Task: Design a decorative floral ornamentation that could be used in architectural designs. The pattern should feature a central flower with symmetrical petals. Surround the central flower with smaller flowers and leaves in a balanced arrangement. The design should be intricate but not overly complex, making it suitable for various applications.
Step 931:
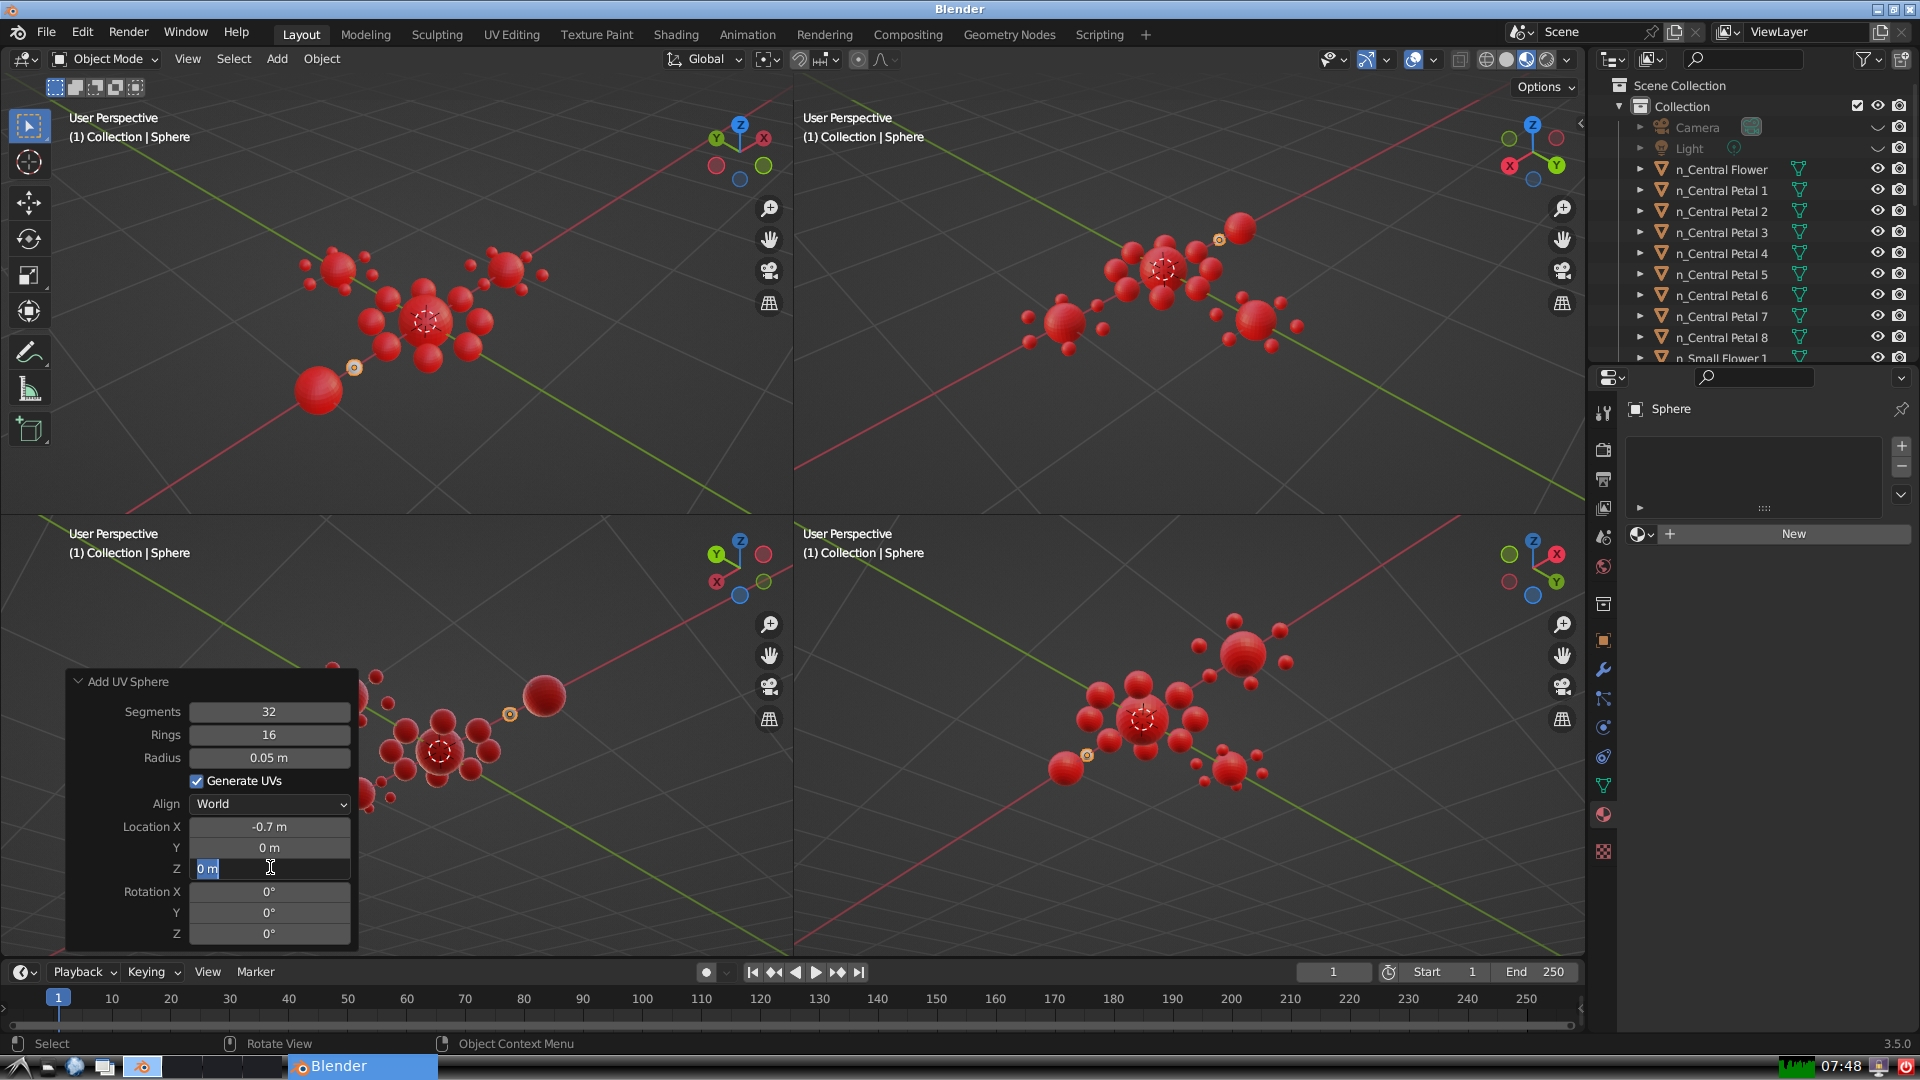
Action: input_text: 0.0